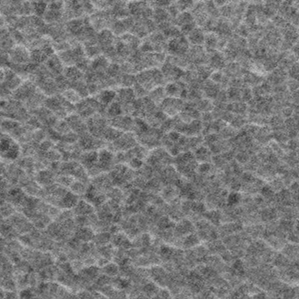
Label: frost